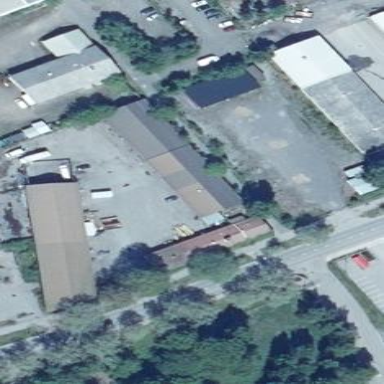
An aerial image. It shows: Industrial building.